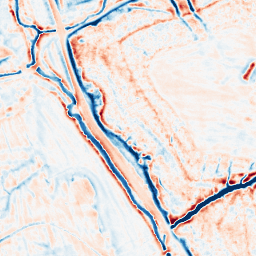
Category: edge_preserving
Decomposition family: bilateral
Decomposition parameters: d: 15
sigma_color: 100
sigma_space: 75
Upsampling method: bilinear
Upsampling parameters: scale: 4
Upsampling scale: 4